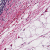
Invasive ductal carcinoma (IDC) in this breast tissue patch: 0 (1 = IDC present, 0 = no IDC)